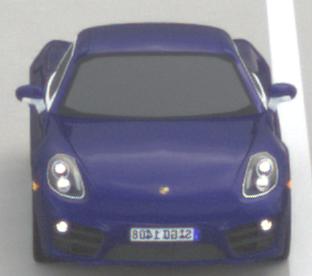
Make: Porsche
Model: Cayman
Detailed model: Cayman (981C)
Model produced from: 2013/03
Model produced until: 2014/04
Doors: 2
Color: blue
Road condition: dry road
Daytime: morning or afternoon
Contrast: low contrast